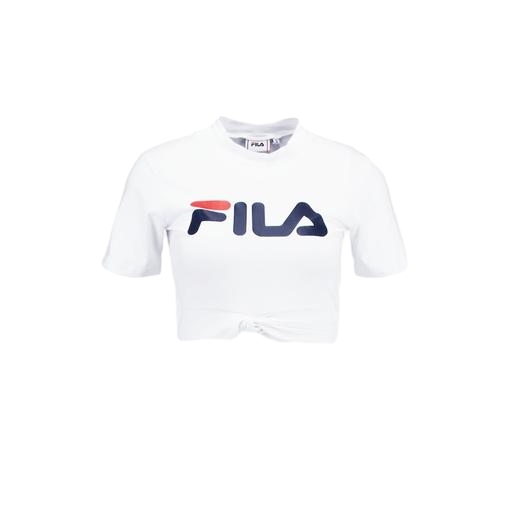
white cropped logo t-shirt, white cropped logo print jersey t-shirt, white indra tie-front top, white background